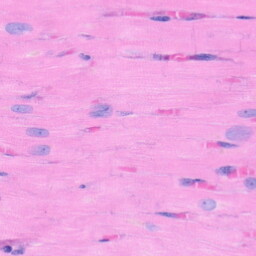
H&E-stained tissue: Heart